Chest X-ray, AP view. Patient: 73 years old, sex M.
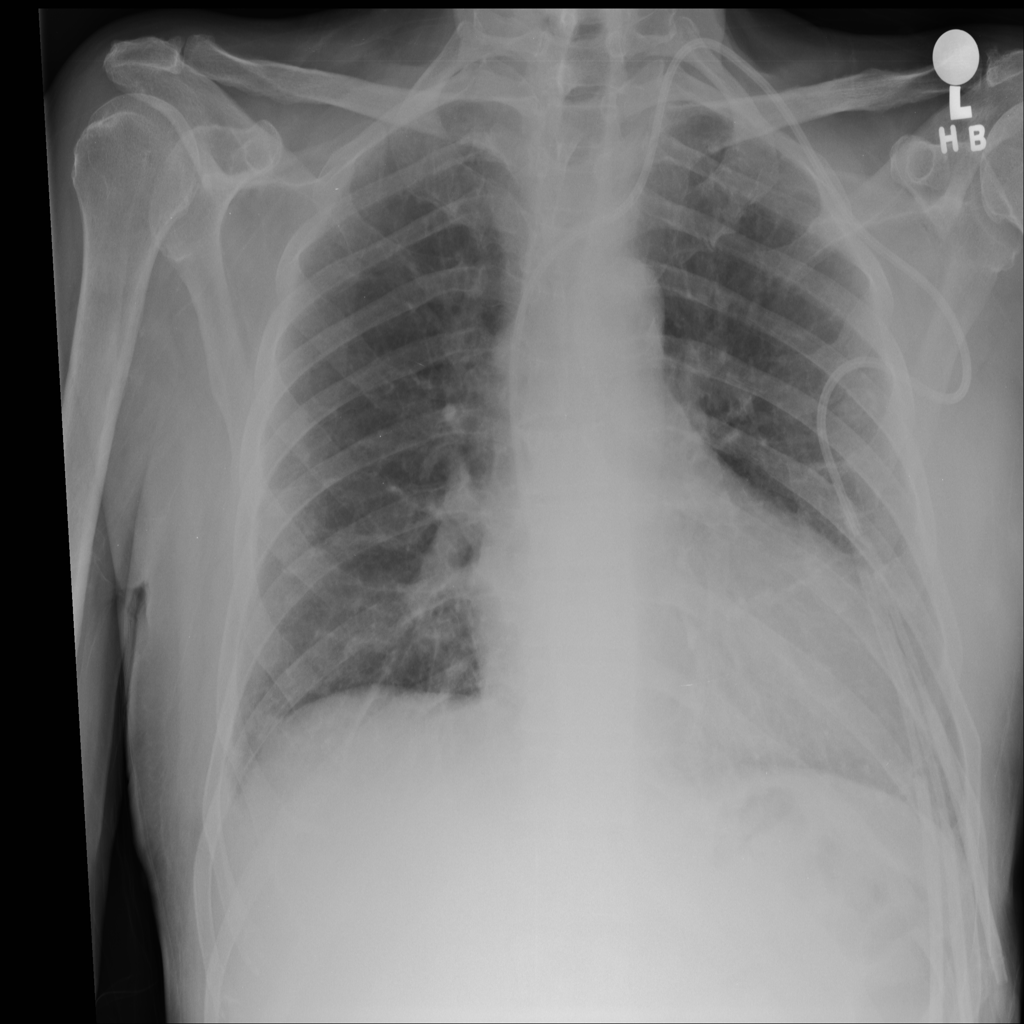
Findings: Atelectasis